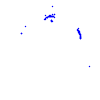
Particle: proton